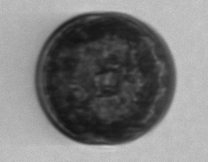
Label: Coscinodiscus